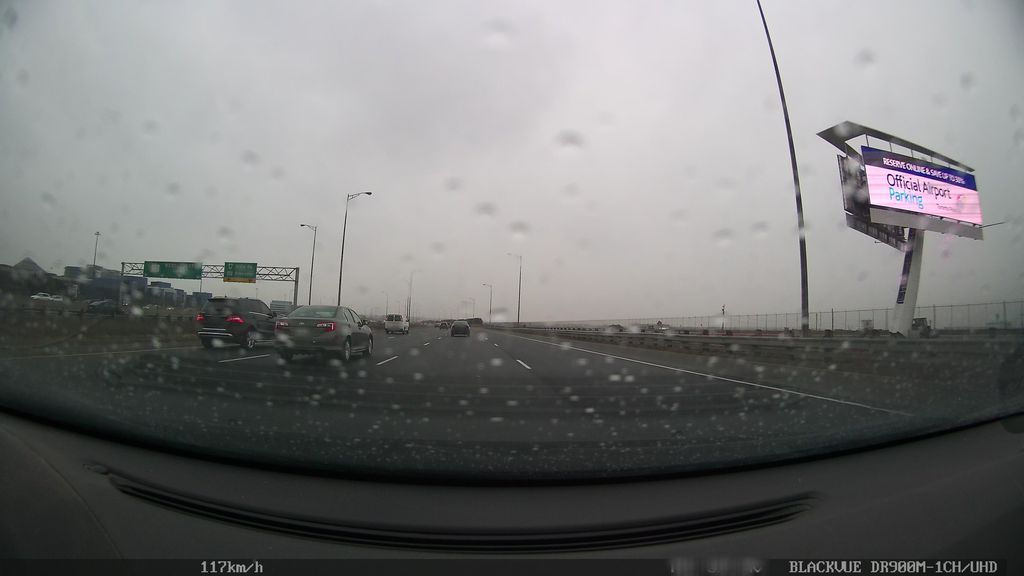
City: toronto